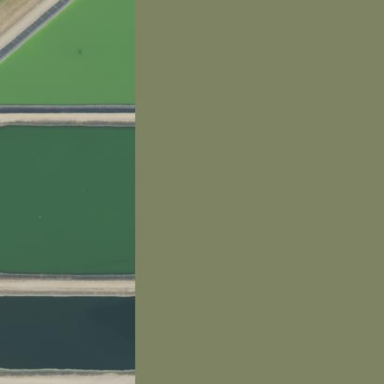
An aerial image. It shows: Waste water basin filled with natural water.